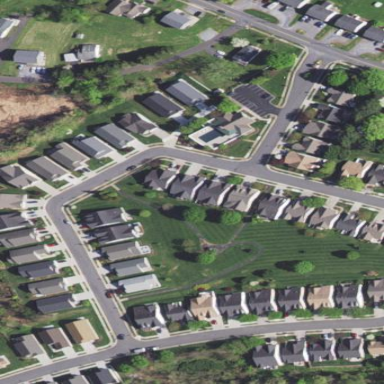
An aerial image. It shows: Single-family residential area.